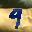
Label: 9